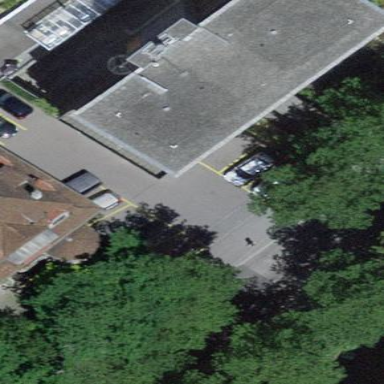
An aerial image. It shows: Office building.